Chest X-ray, PA view. Patient: 48 years old, sex F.
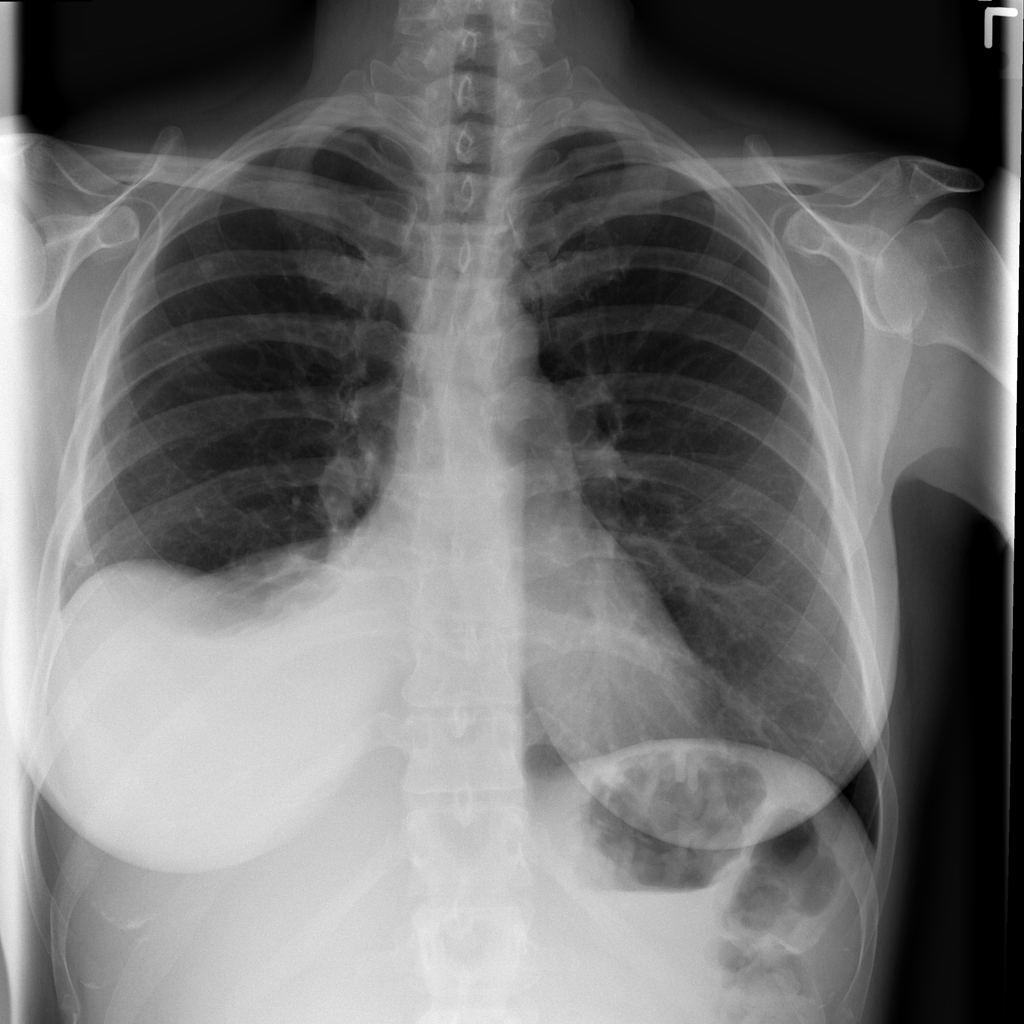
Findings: Consolidation, Effusion